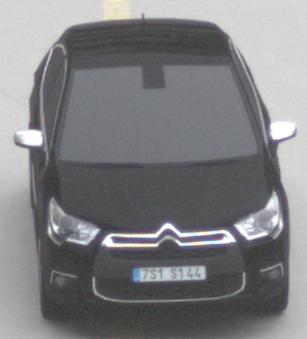
Make: Citroen
Model: DS 4 VTi 120
Detailed model: DS 4
Model produced from: 2011/05
Model produced until: 2015/01
Doors: 5
Color: black
Road condition: dry road
Daytime: midday
Contrast: low contrast